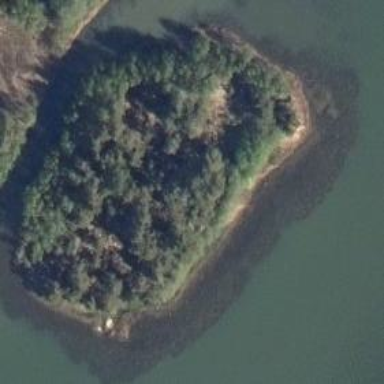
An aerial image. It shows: Islet located along the natural coastline.